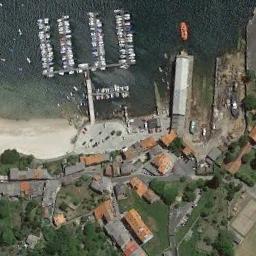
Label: harbor